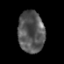
Tissue: prostate
Cell type: Epithelial cells
Senescence score: 0.2951
Nuclear area (px): 1078
Mean DAPI intensity: 86.335